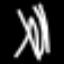
Label: line